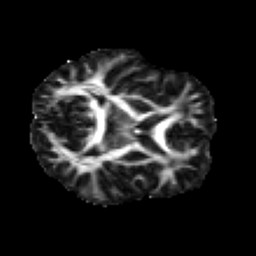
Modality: FA
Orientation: axial
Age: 21
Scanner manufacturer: siemens
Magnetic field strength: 3 T
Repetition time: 2.2 s
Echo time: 0.084 s